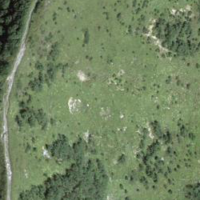
EUNIS habitat code: 23
Species observed at this site:
Pimpinella major